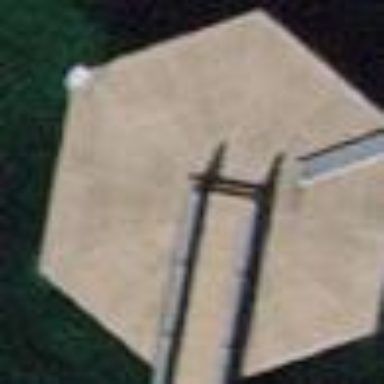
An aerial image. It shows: Man-made pier.